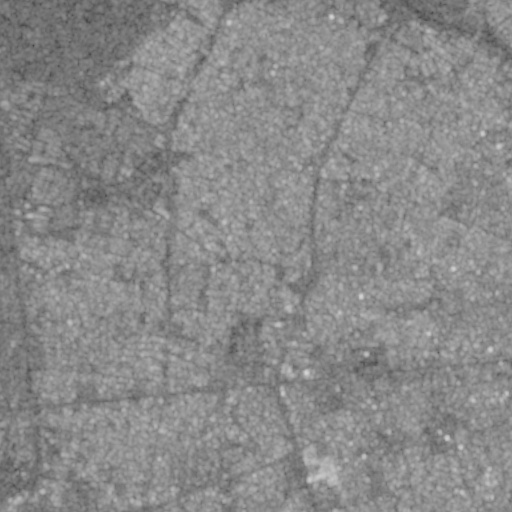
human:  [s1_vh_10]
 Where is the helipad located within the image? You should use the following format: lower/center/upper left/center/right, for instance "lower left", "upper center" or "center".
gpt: The helipad is located in the lower center of the image.
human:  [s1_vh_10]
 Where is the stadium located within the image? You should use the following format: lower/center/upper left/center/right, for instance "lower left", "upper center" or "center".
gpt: The stadium is located in the center left of the image.
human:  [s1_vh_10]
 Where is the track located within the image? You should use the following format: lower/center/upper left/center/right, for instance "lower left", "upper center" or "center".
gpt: There is no track in the image.

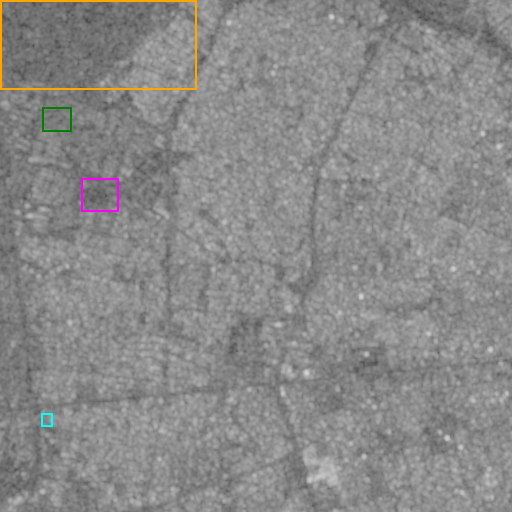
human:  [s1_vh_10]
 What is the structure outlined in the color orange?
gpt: The structure outlined in orange is a crop field.
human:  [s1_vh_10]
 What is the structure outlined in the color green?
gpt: The structure outlined in green is a park.
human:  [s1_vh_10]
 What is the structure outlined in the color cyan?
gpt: The structure outlined in cyan is a parking lot.
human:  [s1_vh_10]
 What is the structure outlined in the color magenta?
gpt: The structure outlined in magenta is a stadium.
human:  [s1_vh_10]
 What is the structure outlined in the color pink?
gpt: There is no pink outline.